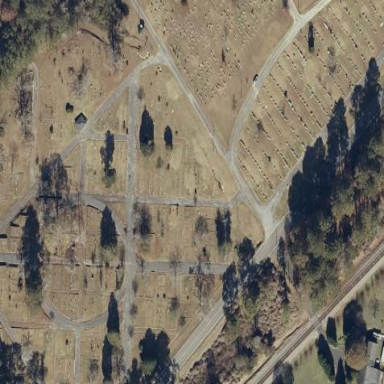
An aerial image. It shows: Cemetery.